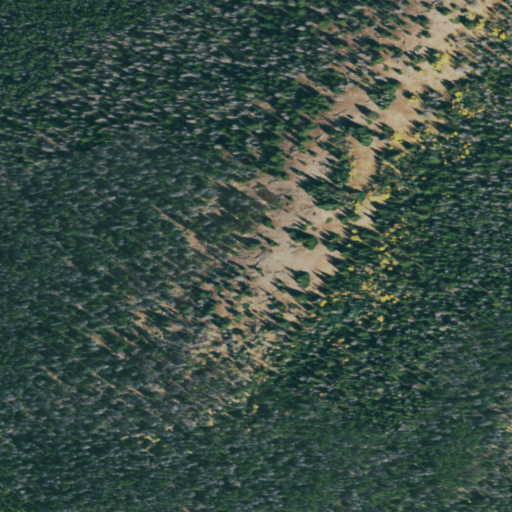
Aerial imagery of mountain in Colorado named Bull Mountain containing evergreen forest and shrub